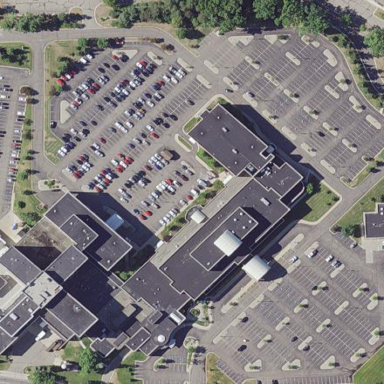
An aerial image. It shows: Hospital building.